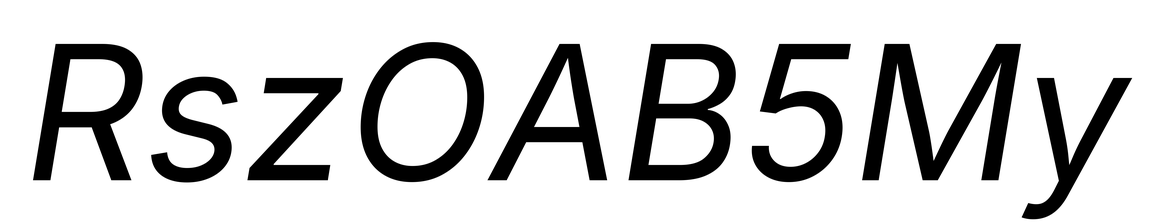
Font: Inter-Italic_Italic